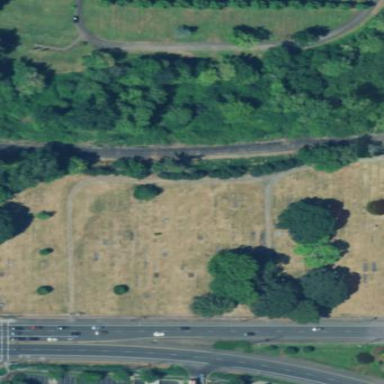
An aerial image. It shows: Cemetery.